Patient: sex M, age 63
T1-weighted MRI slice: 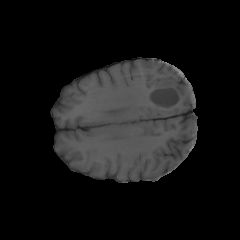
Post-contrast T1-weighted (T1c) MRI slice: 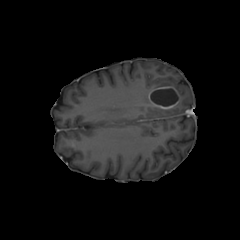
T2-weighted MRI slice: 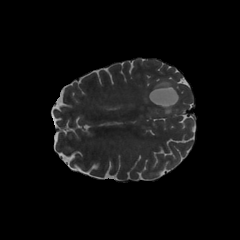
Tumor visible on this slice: yes
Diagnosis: Glioblastoma, IDH-wildtype
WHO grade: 4